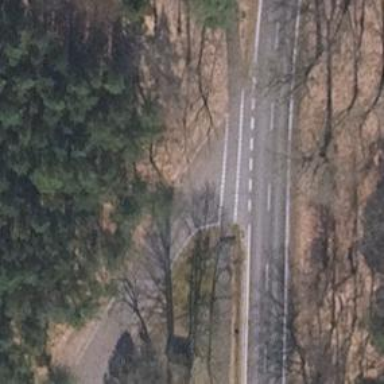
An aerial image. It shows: Unclassified road with asphalt surface.